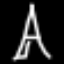
Label: The Eiffel Tower